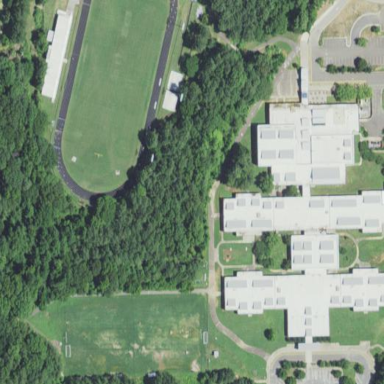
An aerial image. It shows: School.